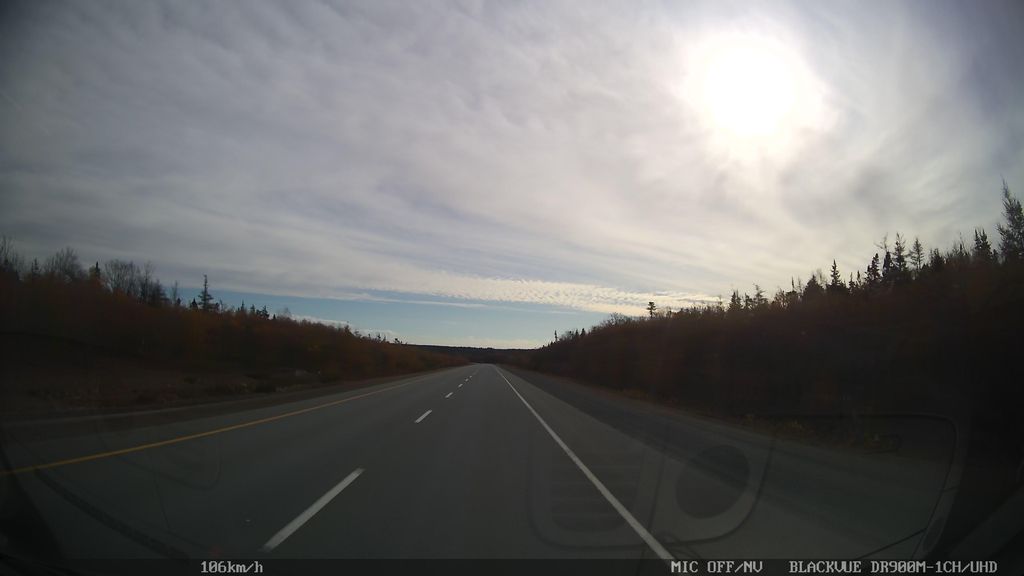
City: halifax